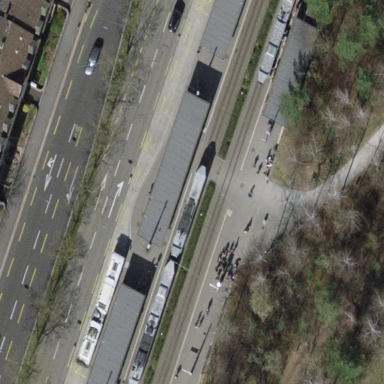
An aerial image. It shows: Asphalt platform for public transport with shelter.